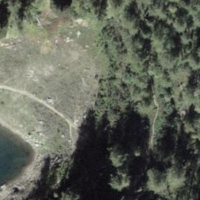
EUNIS habitat code: 43
Species observed at this site:
Achillea macrophylla